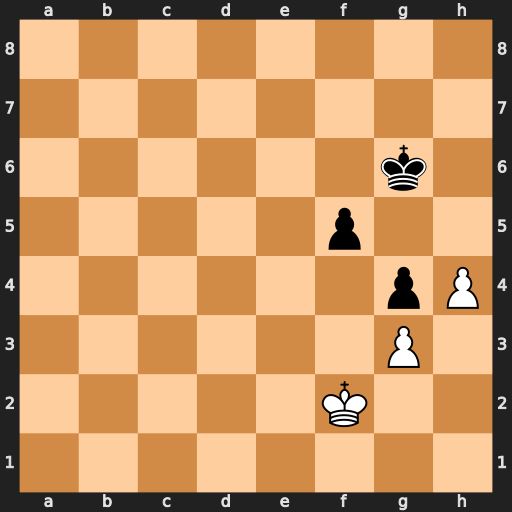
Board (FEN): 8/8/6k1/5p2/6pP/6P1/5K2/8
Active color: w
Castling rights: -
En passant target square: -
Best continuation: Ke3 Kf7 Kf4 Ke6 Kg5 Ke5 h5 Ke4 h6